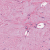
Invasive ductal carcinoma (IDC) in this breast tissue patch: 1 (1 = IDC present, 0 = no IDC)